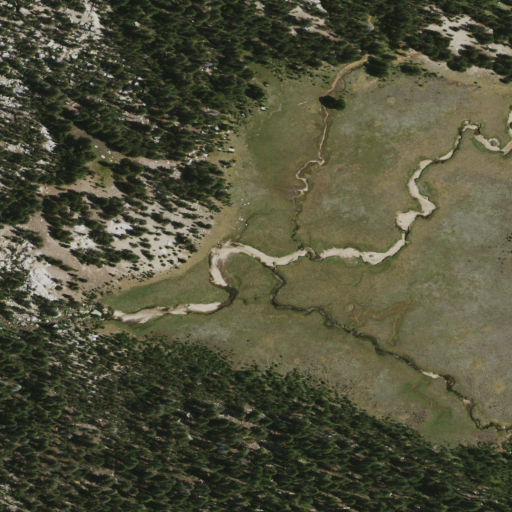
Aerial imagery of plain(s) in California named Ershim Meadow containing evergreen forest, herbaceous wetlands, and shrub